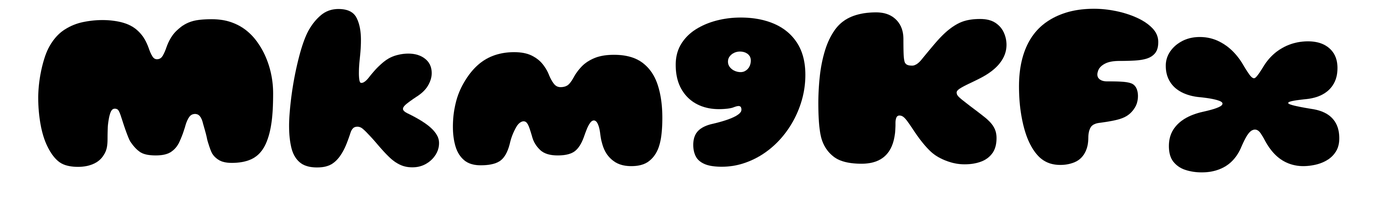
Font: Gluten_Black